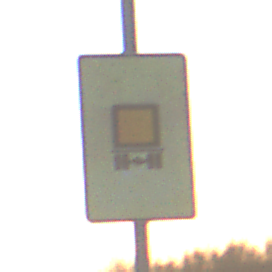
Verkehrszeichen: KennzeichnungspflichtigeFahrzeugeGefaehrlicheGueterOhnePfeilsymbol
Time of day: SunriseSunset
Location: Outdoor (Nature)
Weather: Clear
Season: Winter
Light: Natural